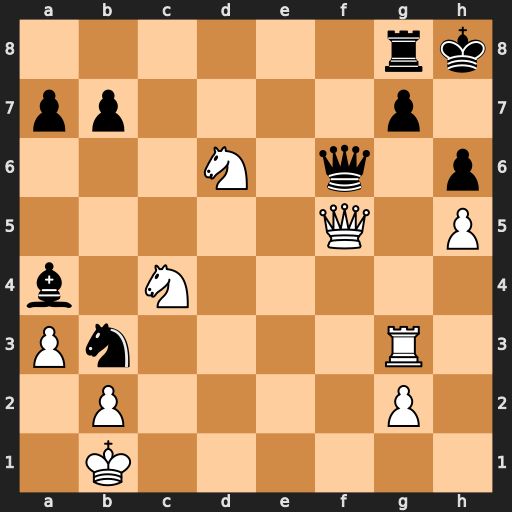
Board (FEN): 6rk/pp4p1/3N1q1p/5Q1P/b1N5/Pn4R1/1P4P1/1K6
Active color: w
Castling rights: -
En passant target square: -
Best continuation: Nf7+ Qxf7 Qxf7